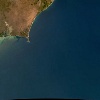
Label: water